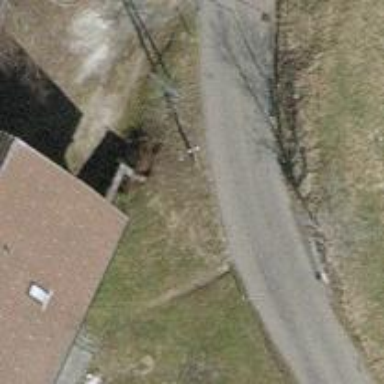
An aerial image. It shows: Minor power line.